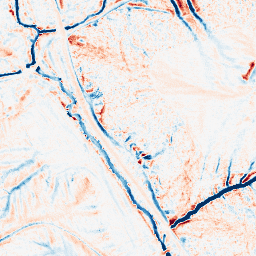
Category: edge_preserving
Decomposition family: median
Decomposition parameters: size: 11
Upsampling method: sinc_blackman
Upsampling parameters: scale: 2
kernel_size: 16
Upsampling scale: 2